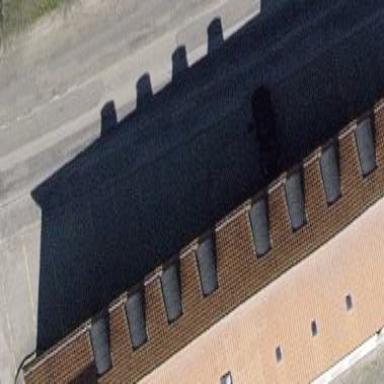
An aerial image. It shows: Street-side parking area.